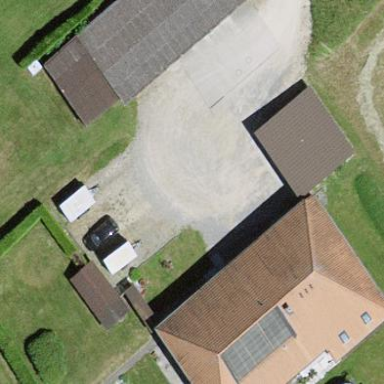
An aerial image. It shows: Farmyard area.